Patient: sex M, age 45
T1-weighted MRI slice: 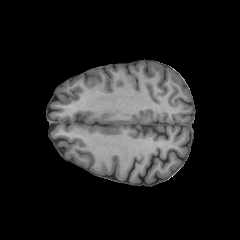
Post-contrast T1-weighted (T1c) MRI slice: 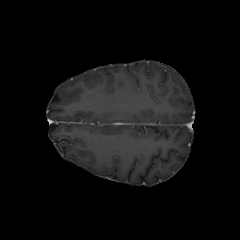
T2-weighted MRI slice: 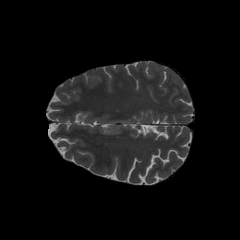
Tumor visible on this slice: no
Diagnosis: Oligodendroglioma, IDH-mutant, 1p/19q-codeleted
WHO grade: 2